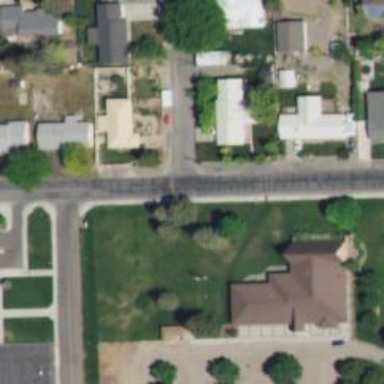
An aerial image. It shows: Residential area composed of single-family homes.